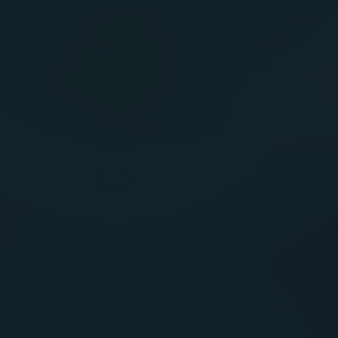
Label: other